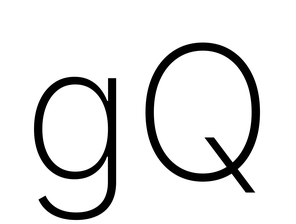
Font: Inter_ExtraLight